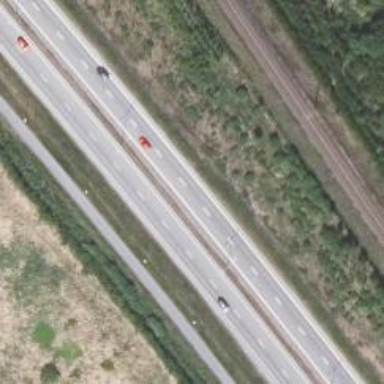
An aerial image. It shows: Trunk highway.